Aerial crown-view tile of a tropical tree (Barro Colorado Island, Panama), acquired 20241112:
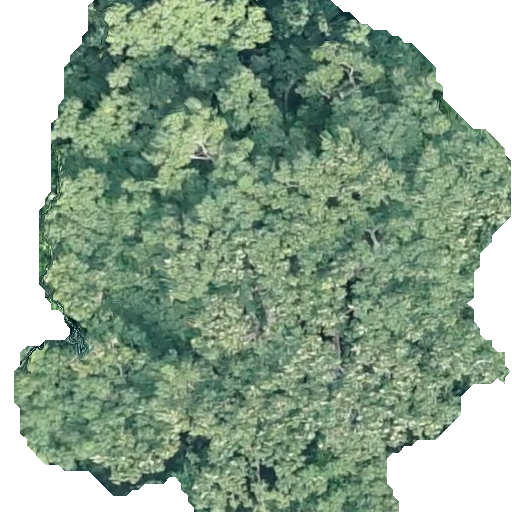
Species: Pseudobombax septenatum
GBIF accepted scientific name: Pseudobombax septenatum
Crown area: 319.823 m²